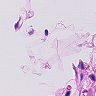
Metastatic tissue present: no